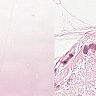
Metastatic tissue present: no